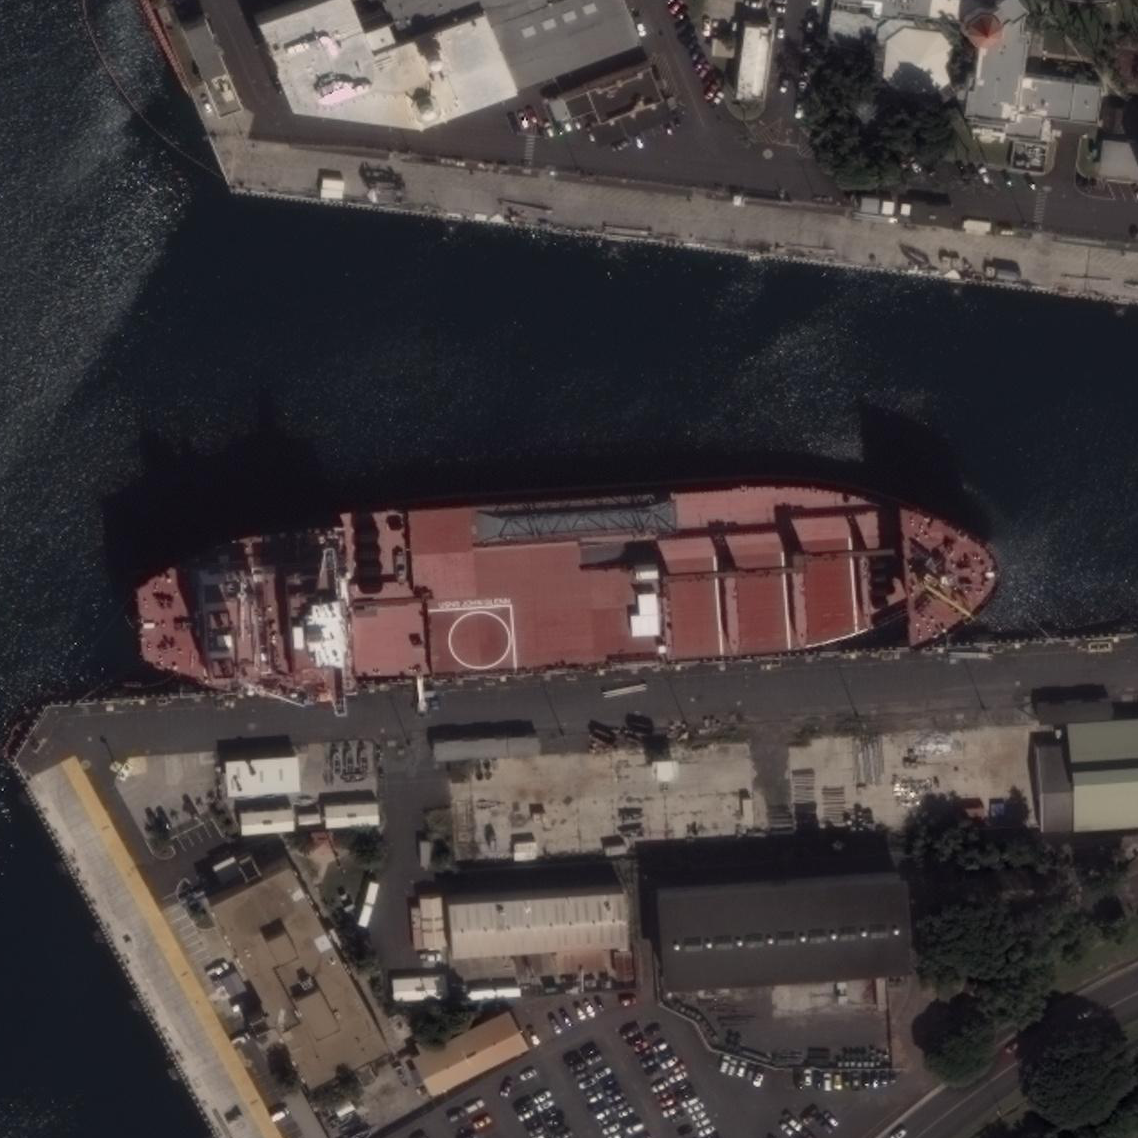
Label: Cargo_ship